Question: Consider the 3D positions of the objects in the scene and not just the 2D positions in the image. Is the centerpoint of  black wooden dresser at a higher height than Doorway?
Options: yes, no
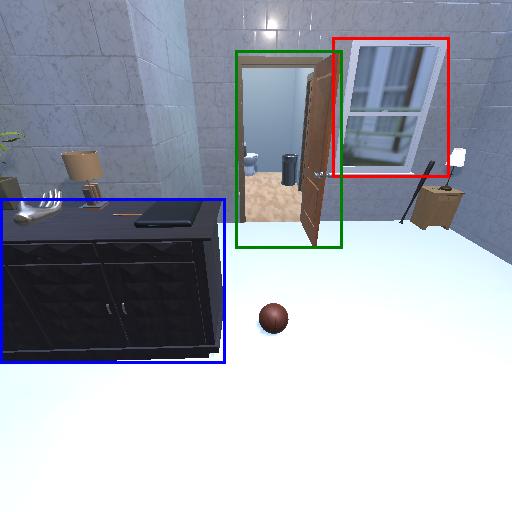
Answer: yes